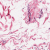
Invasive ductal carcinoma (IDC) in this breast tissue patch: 0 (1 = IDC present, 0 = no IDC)